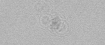
Label: camera_spot